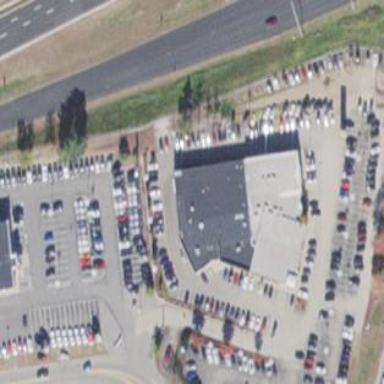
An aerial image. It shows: Car shop building.